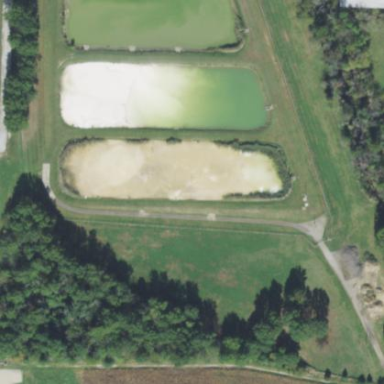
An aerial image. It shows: View of wastewater plant.